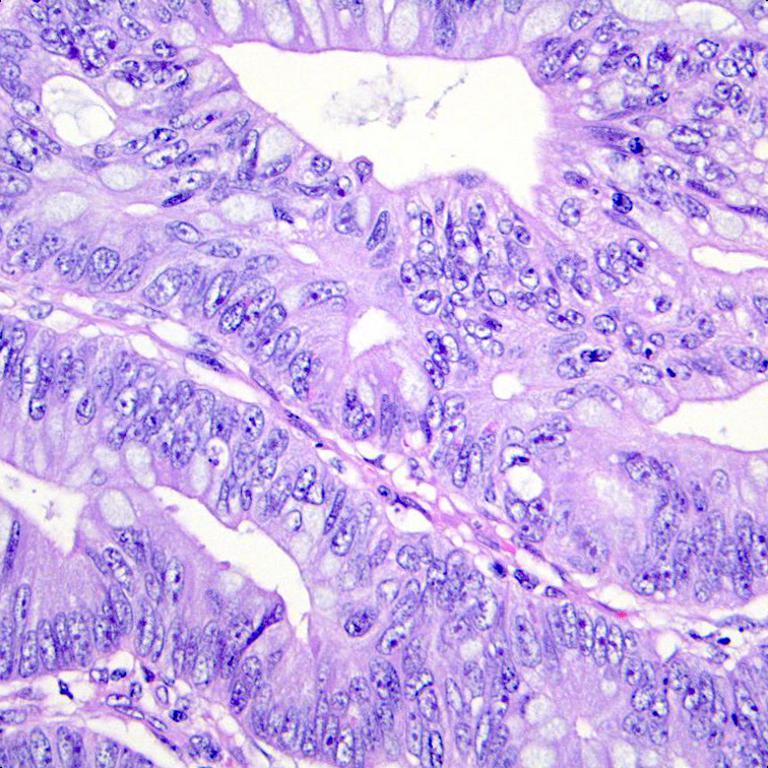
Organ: colon
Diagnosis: adenocarcinomas